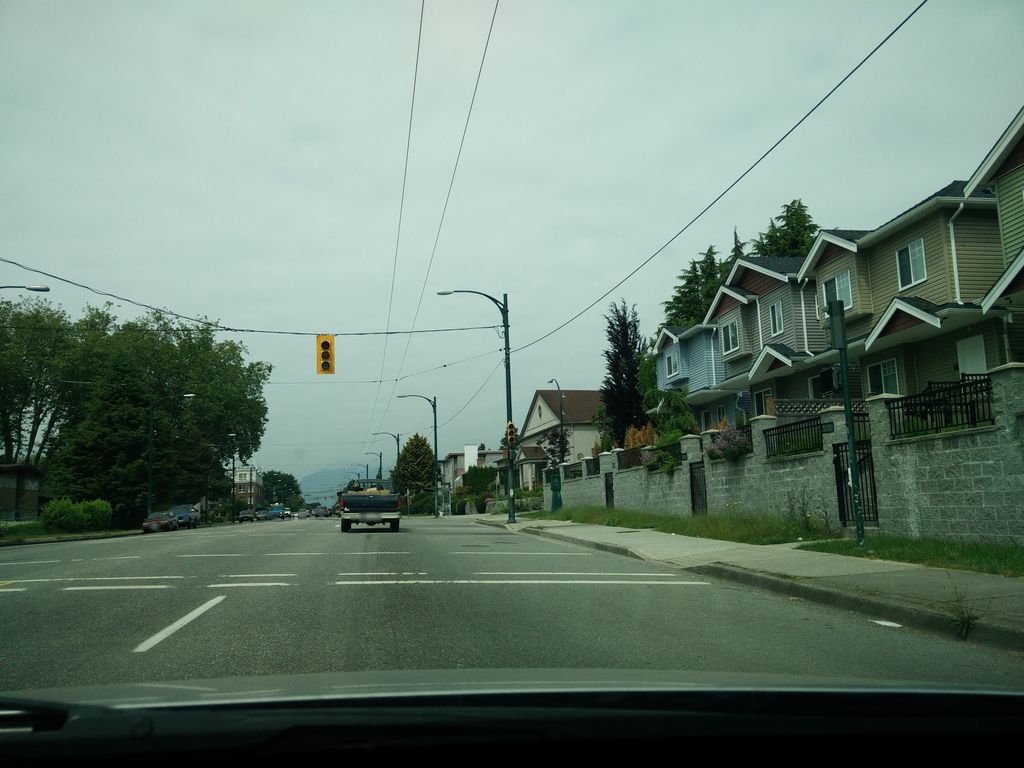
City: vancouver